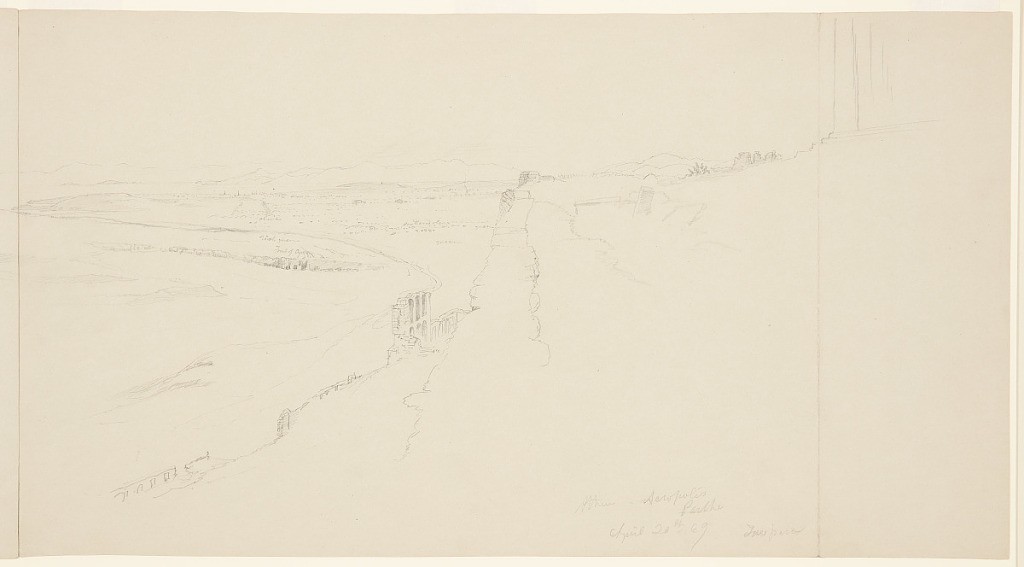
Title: View from the Acropolis, Athens, Greece, Part Two
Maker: Frederic Edwin Church, American, 1826–1900
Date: April 20, 1869
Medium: Graphite on gray-green wove paper
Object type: Drawing
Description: Landscape and architecture sketch showing the first part of a panoramic view of Athens, Greece, and the Acropolis from the southern slope of the hill. This description refers to the entire view, comprising two leaves with 1917-4-595-b. The top of a stone wall in the foreground at lower right extends directly toward the middle distance. The southwest corner of the Parthenon is visible atop a rise in the terrain in the upper right corner. Immediately to the left of the foreground wall, the arched rear wall of the Odeon of Herodes Atticus is briefly visible, situated at the base of the southern flank of the Acropolis. In the middle distance at center, the Hill of Muses, also known as Philopappou Hill, gently rises across the terrain to its rounded summit at left, crowned with the prominent Philopappos Monument. At the base of the hill at center, three dark, rock-cut openings in a cliffside indicate the so-called Prison of Socrates (erroneously labeled by the artist as the Tomb of Cimon, which is not visible from the Acropolis). Relatively flat terrain dotted with olive trees extends to the background, where the peaks of the Egaleo range and those on the island of Salamis form a rugged horizon at center and right. At left, distant mountains visible across the Saronic Gulf also constitute a sharp horizon.